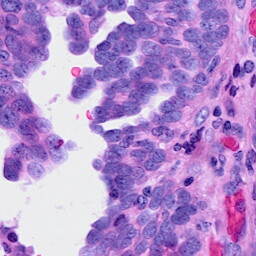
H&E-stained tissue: Ovarian